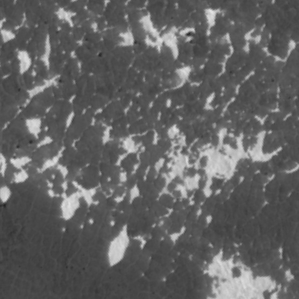
Label: frost